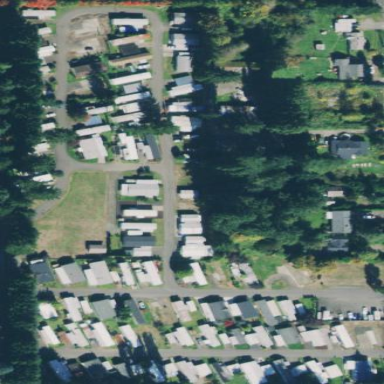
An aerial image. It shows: Residential area known as trailer park.